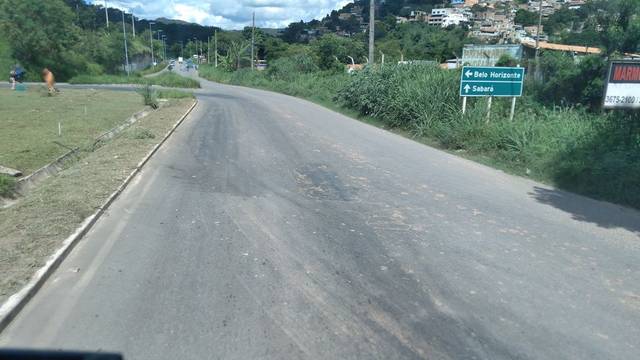
Region: Brazil
Coordinates: -19.876, -43.857